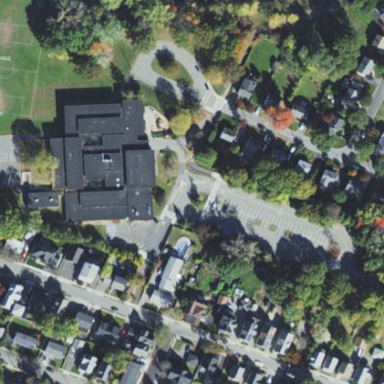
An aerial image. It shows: School.